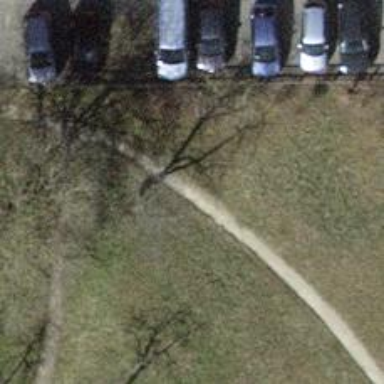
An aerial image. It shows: Footway with fine gravel surface.